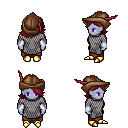
a pixel art fantasy rpg character, female body template, dark elf, purple skin, chain mail, robe skirt, brunette swoop hairstyle, leather cap, white cloth bracers, gold boots, four views (front, back, left, right), 2x2 character sprite sheet, small pixel art, hard edges, no anti-aliasing